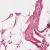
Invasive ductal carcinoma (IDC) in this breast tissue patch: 0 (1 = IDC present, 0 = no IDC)